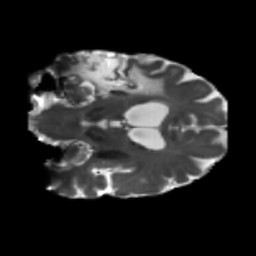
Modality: T2w
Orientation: coronal
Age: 71
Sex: male
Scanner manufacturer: siemens
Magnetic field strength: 3 T
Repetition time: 5.47 s
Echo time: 0.0854 s